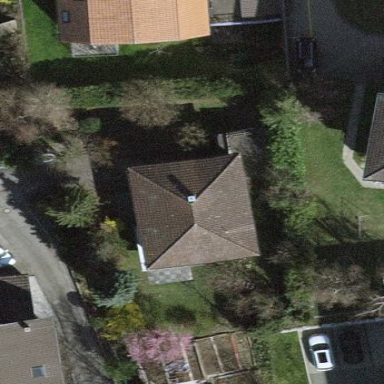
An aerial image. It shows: Building with hipped roof.